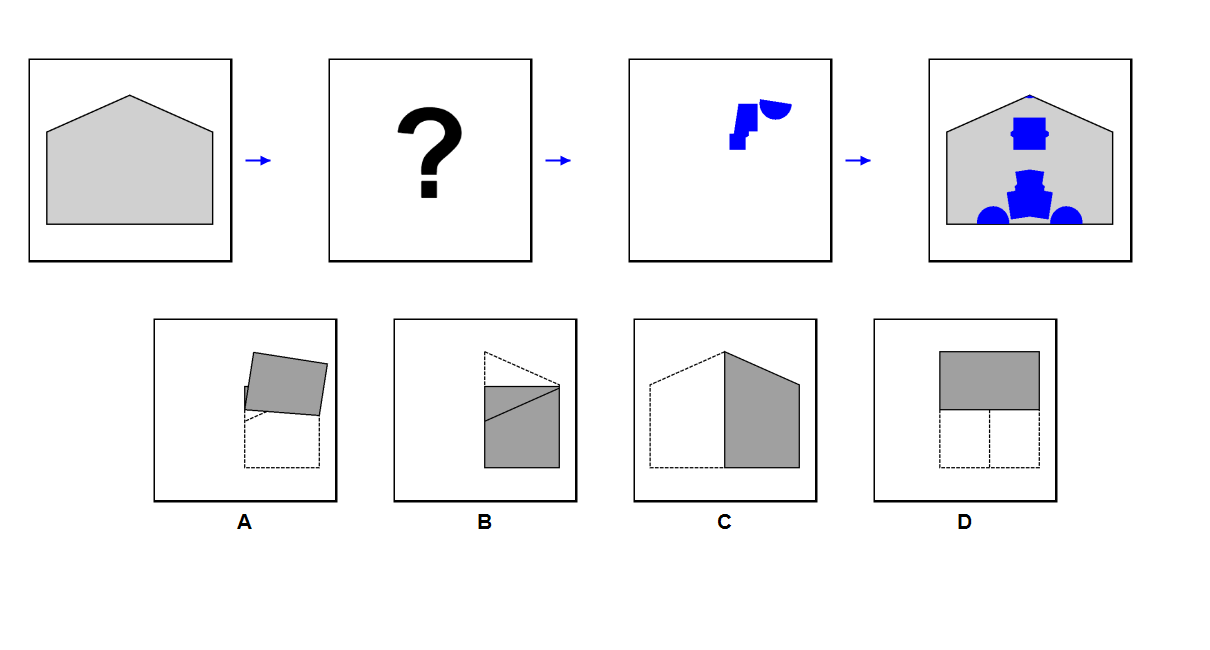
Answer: D